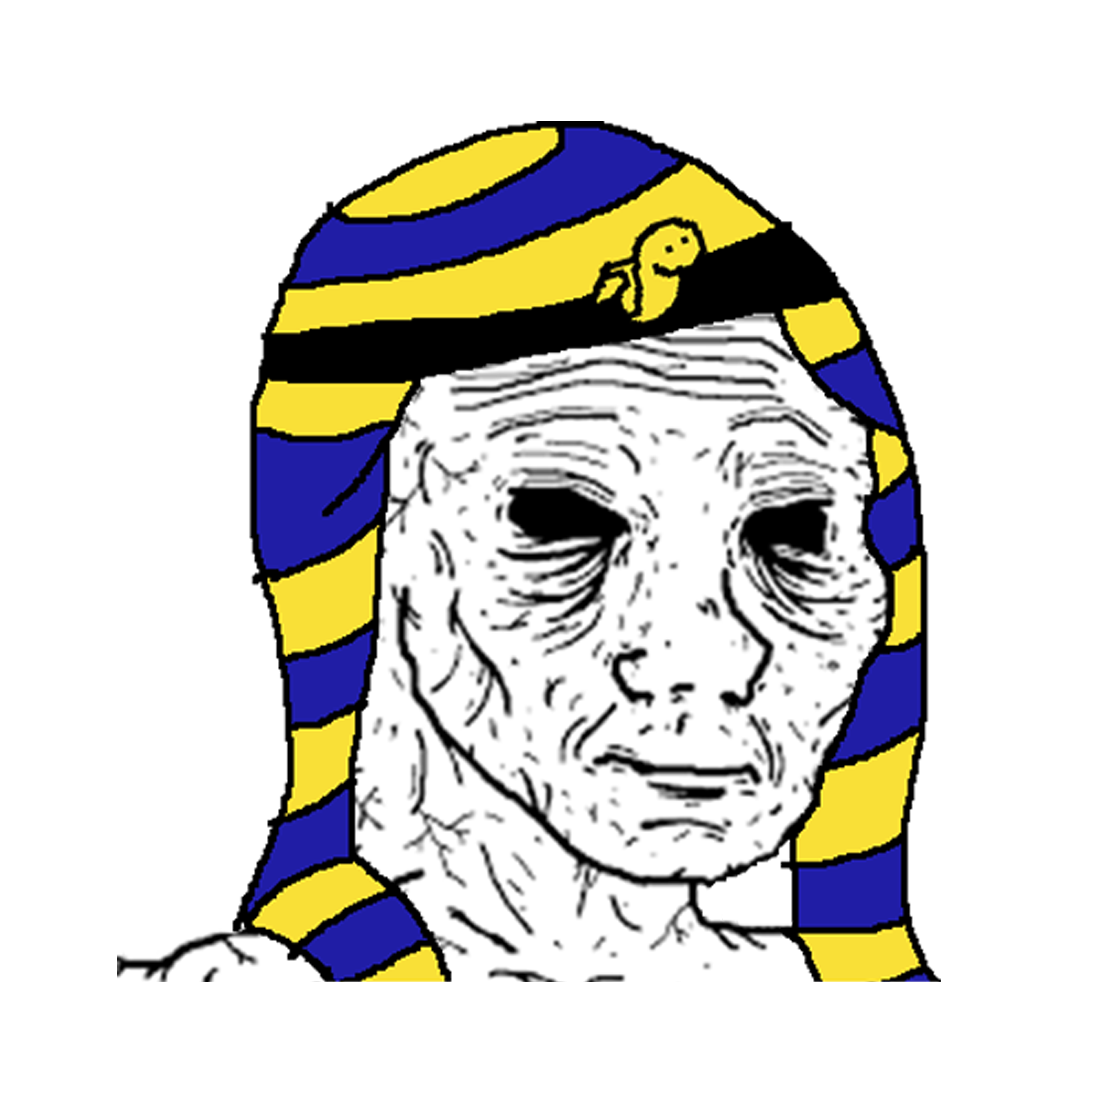
Label: 5_Tired_Wojak